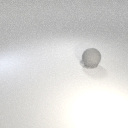
large gray rubber sphere